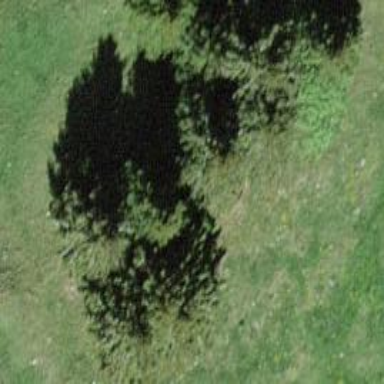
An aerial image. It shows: Needle-leaved tree in natural setting.